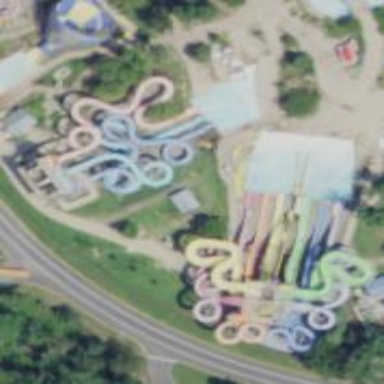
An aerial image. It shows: Tourism attraction featuring water slide.